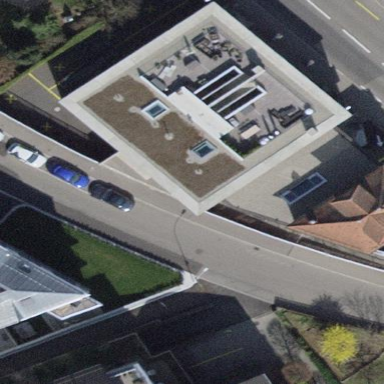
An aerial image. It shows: Simple and straightforward house.